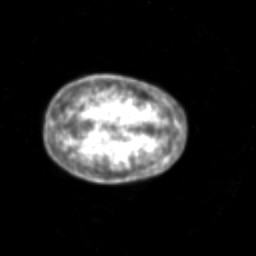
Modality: PET
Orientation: axial
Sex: female
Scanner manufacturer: siemens